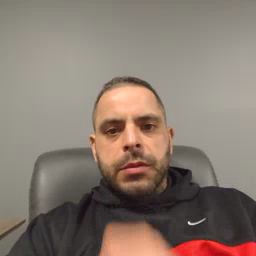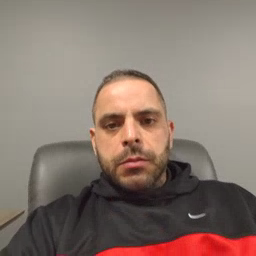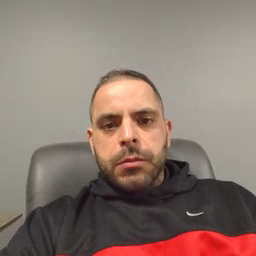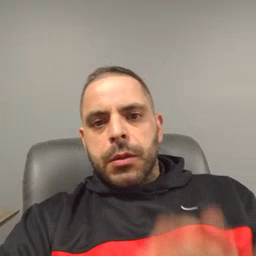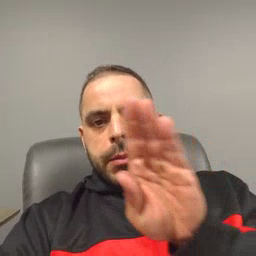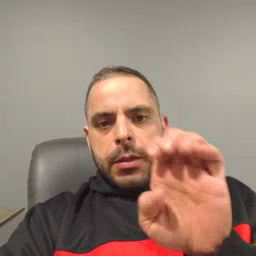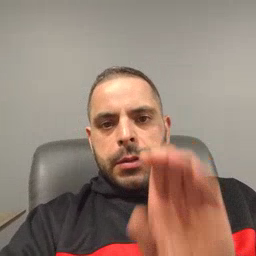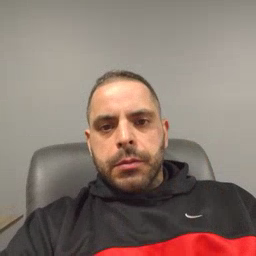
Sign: bee